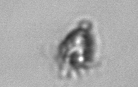
Label: Paratontonia_gracillima